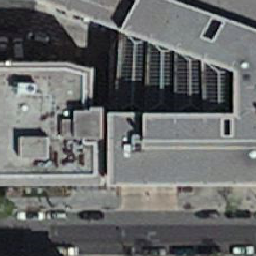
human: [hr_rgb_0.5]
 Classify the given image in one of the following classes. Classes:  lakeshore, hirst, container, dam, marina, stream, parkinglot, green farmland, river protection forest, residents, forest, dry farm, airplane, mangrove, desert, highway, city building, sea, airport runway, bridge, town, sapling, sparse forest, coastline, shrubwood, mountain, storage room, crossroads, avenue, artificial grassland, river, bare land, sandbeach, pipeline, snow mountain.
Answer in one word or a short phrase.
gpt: city building